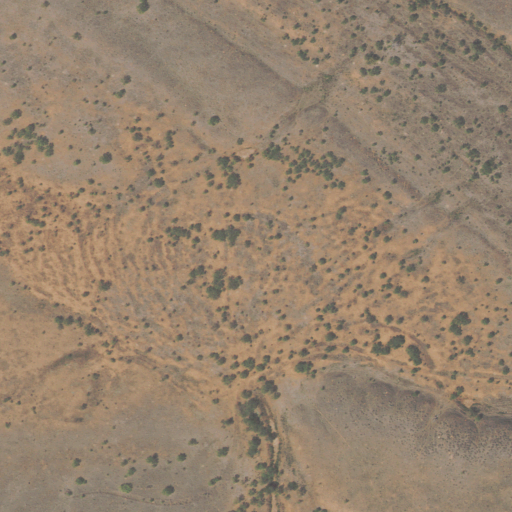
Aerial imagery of valley in Texas named Lynn Canyon containing shrub and grassland